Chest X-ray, PA view. Patient: 53 years old, sex M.
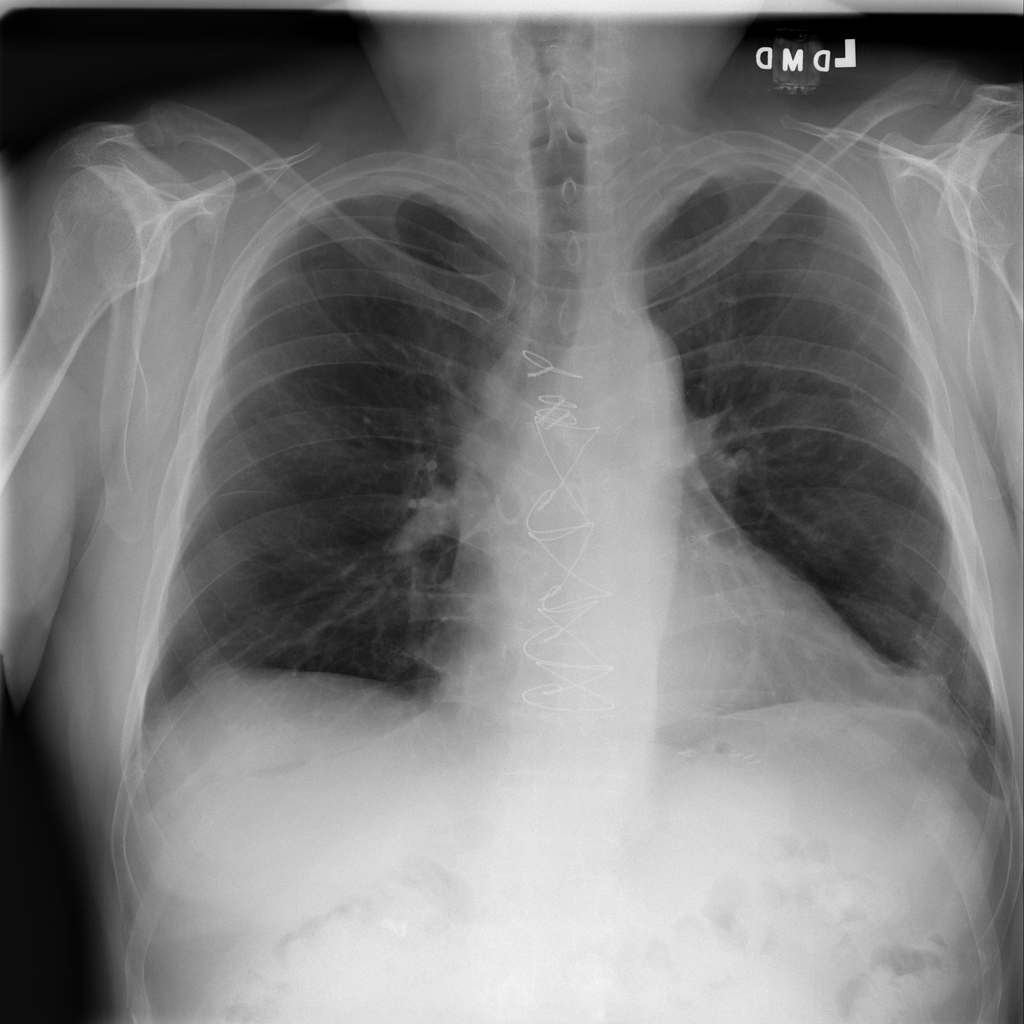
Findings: Infiltration